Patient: sex M, age 62
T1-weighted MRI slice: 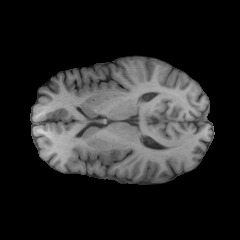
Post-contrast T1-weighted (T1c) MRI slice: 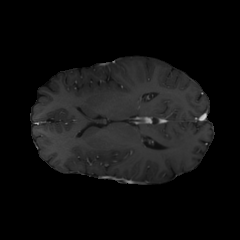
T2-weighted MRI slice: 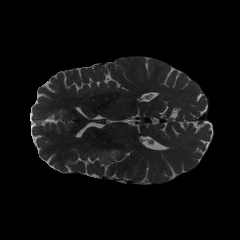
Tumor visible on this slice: yes
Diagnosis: Glioblastoma, IDH-wildtype
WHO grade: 4